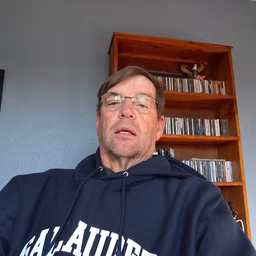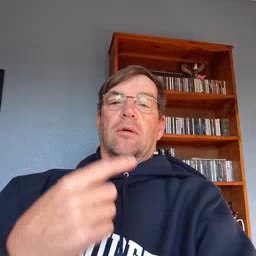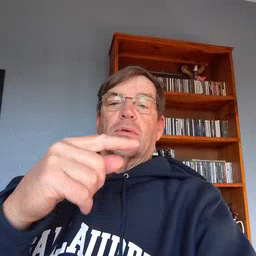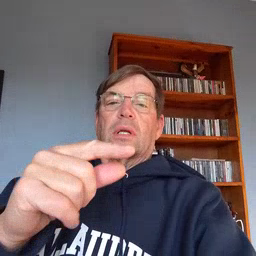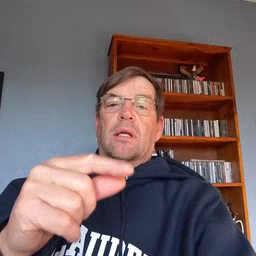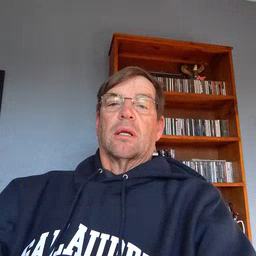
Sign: green